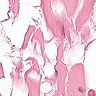
Metastatic tissue present: no